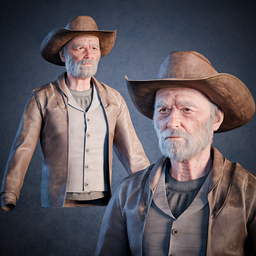
Label: people